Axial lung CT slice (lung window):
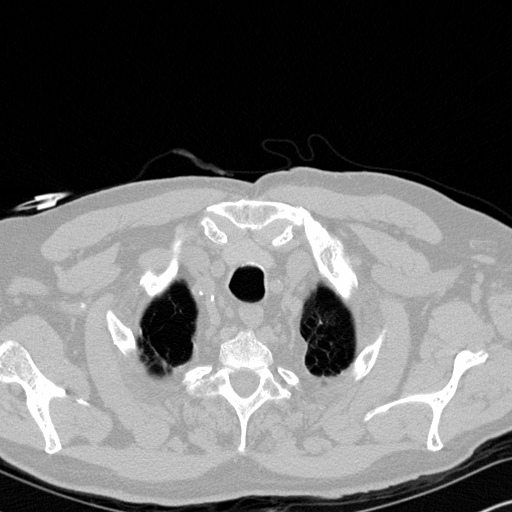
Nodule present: no